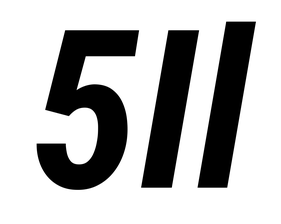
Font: Roboto-Italic_Condensed_Bold_Italic